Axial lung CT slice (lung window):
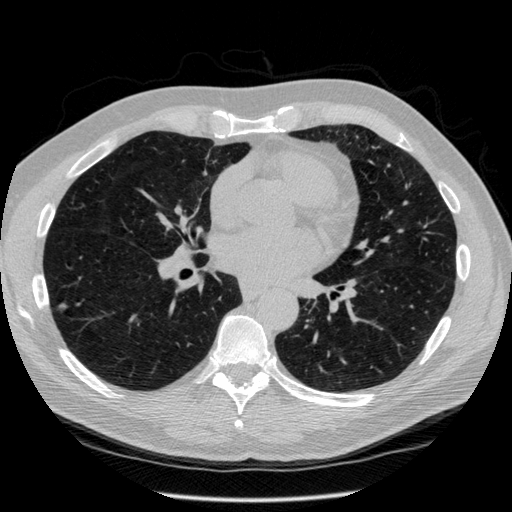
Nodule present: yes
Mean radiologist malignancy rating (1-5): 3.25